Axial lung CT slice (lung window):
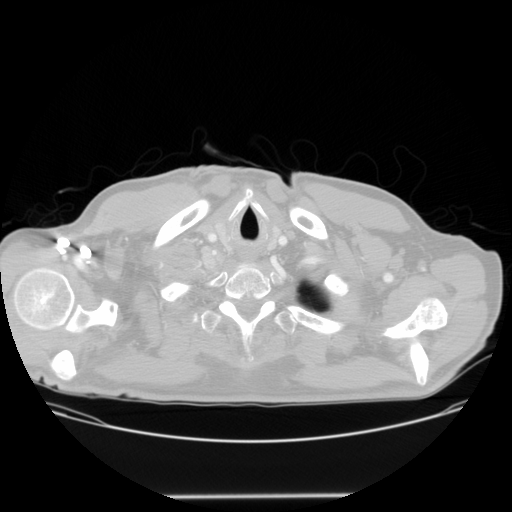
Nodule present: no